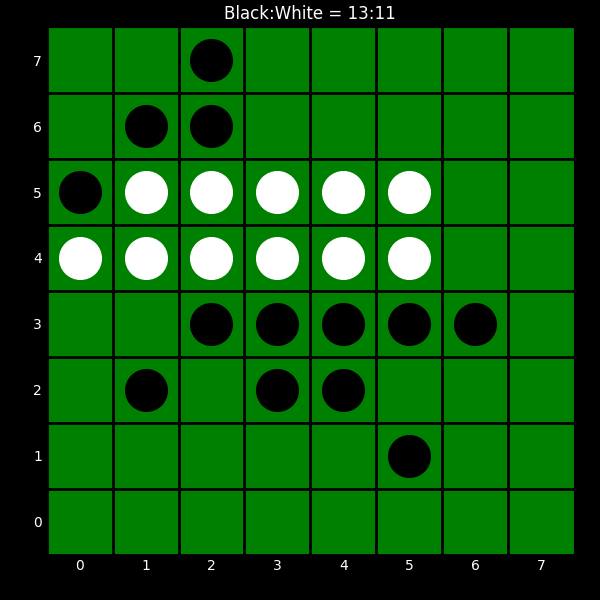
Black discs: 13
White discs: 11